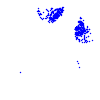
Particle: electron